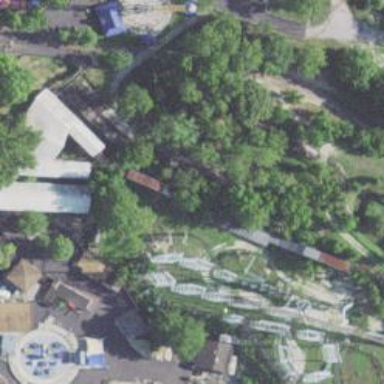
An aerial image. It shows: Thrilling roller coaster attraction.